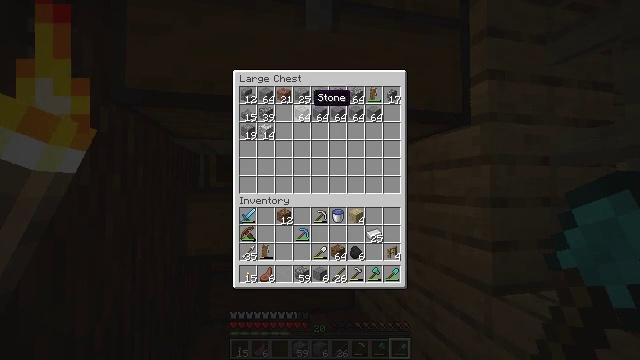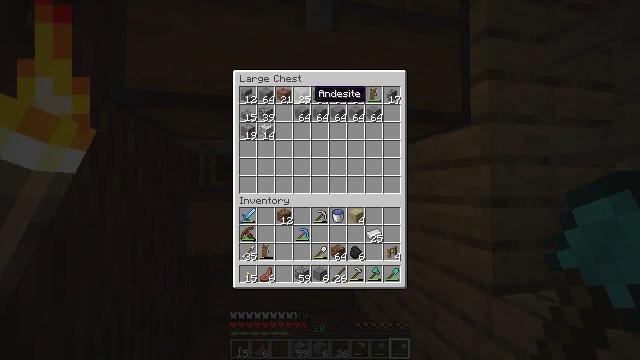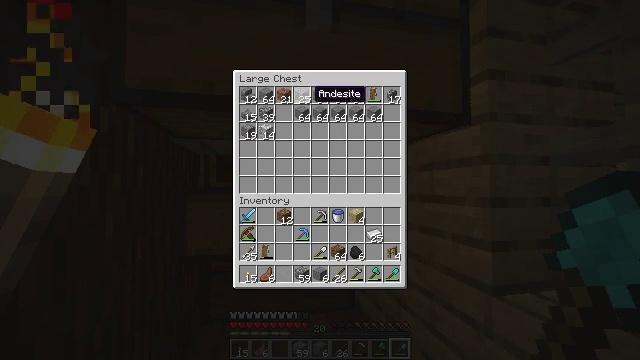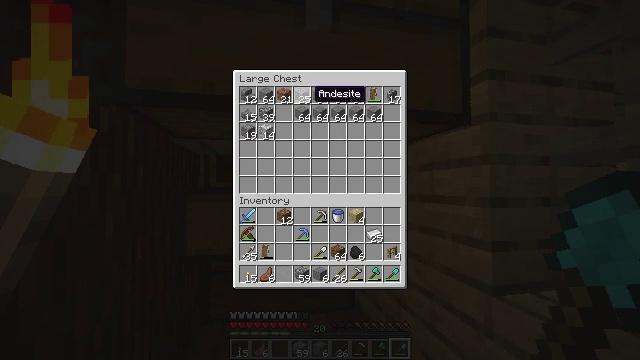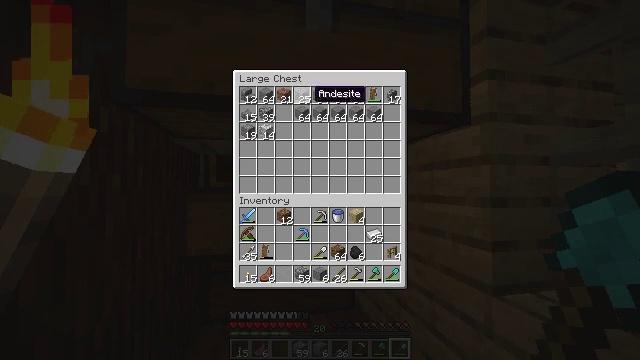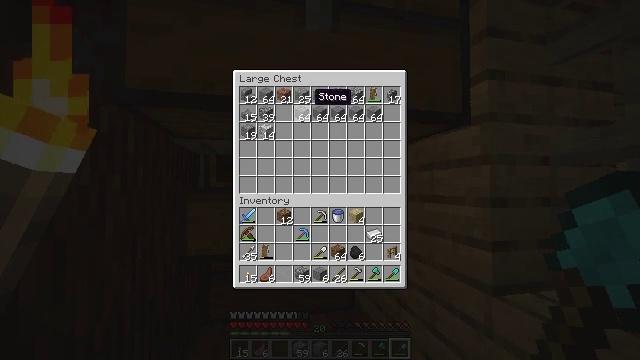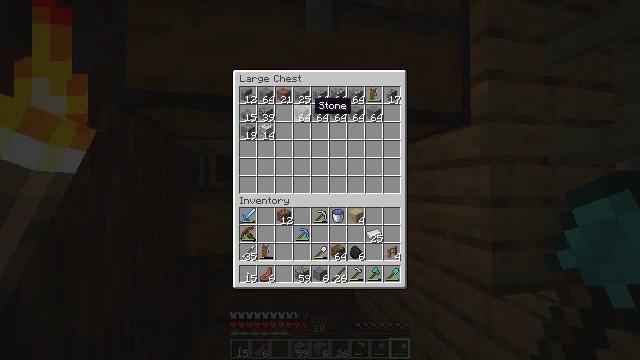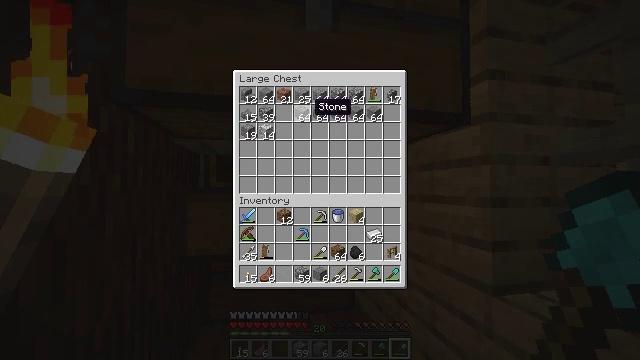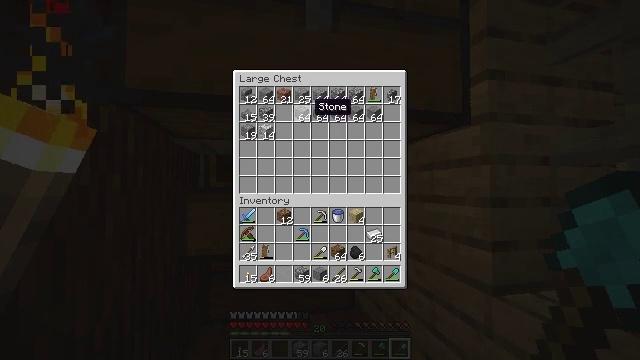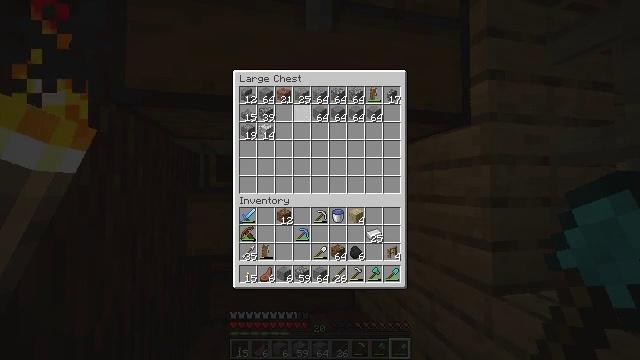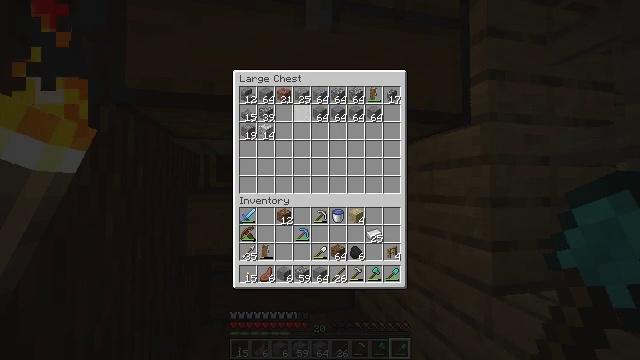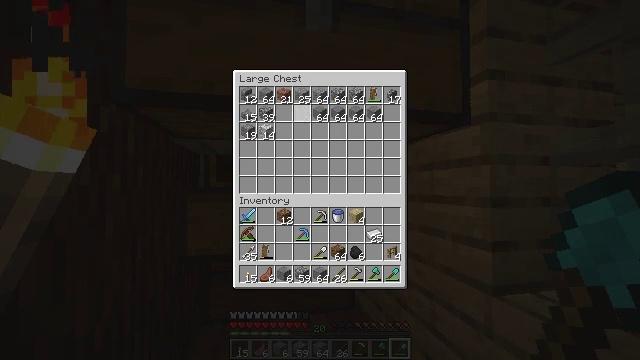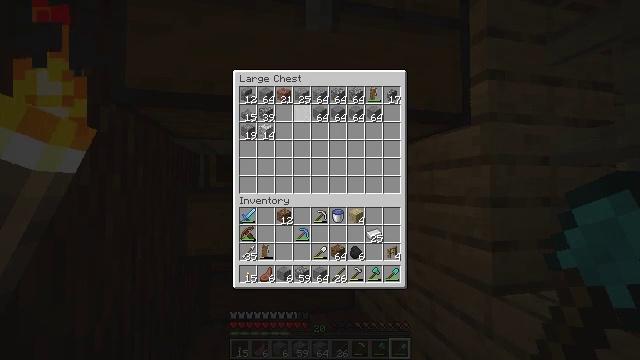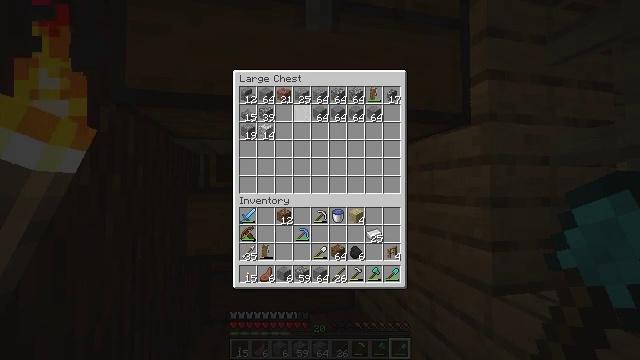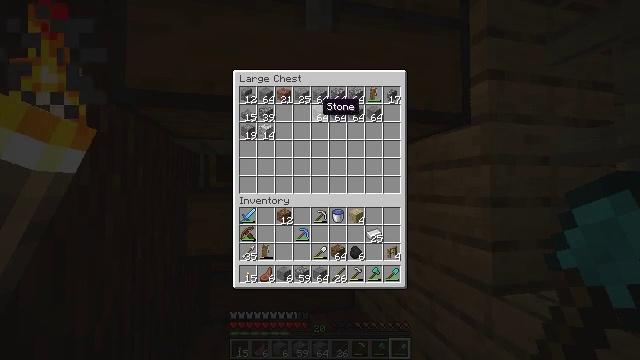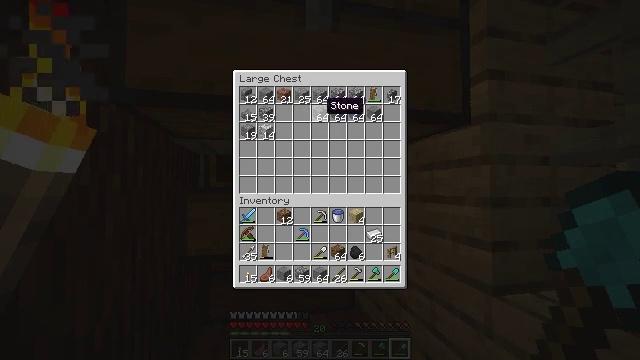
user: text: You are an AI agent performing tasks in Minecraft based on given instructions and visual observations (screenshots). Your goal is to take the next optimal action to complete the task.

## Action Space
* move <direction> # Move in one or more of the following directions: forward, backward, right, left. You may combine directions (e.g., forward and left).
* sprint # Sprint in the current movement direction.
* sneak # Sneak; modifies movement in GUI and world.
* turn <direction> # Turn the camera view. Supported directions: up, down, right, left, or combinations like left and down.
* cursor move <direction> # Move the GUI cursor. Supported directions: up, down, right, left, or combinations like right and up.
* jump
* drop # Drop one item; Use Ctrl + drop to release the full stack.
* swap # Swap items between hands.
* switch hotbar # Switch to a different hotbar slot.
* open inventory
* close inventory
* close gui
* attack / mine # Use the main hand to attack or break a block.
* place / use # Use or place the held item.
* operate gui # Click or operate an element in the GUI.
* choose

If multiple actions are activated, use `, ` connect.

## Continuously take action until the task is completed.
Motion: motion action
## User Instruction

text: Interact with the crafting table to create a spruce pressure plate.
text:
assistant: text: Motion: sneak
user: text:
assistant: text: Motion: sneak
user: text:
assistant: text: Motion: sneak
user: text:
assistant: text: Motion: sneak
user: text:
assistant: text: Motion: sneak
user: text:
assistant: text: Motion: sneak, cursor move down
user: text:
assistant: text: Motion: sneak
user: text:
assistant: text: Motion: sneak
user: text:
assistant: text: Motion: sneak, operate gui
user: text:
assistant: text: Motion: sneak, operate gui
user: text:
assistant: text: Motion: sneak
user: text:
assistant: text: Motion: sneak
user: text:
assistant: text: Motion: sneak
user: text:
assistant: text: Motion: sneak, cursor move right
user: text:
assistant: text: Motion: sneak
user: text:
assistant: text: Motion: sneak
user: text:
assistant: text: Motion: sneak
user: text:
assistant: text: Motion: sneak
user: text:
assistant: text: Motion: sneak, operate gui
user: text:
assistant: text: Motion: sneak, operate gui
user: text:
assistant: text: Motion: sneak
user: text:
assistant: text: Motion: sneak
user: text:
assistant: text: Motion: sneak
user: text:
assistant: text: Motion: sneak
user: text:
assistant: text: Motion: sneak
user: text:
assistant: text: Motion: sneak
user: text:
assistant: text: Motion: sneak
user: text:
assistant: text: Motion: sneak
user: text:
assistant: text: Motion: no_op
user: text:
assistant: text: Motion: no_op